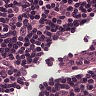
Metastatic tissue present: no